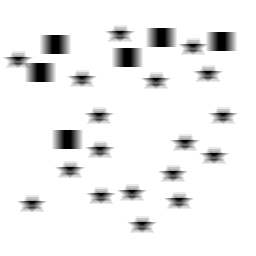
Squares: 6
Triangles: 0
Stars: 18
Total shapes: 24